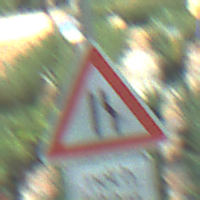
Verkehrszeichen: EinseitigVerengteFahrbahnRechts
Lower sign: LaengeEinerStrecke3
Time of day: MorningAfternoon
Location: Roofed (Special)
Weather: PartlyCloudy
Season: NotSpecified
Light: Natural